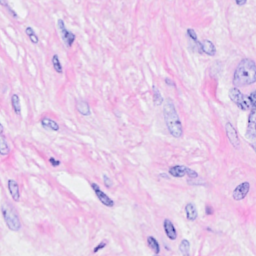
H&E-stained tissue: Breast